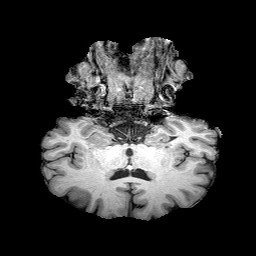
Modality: T1w
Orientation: sagittal
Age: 52
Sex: female
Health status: healthy